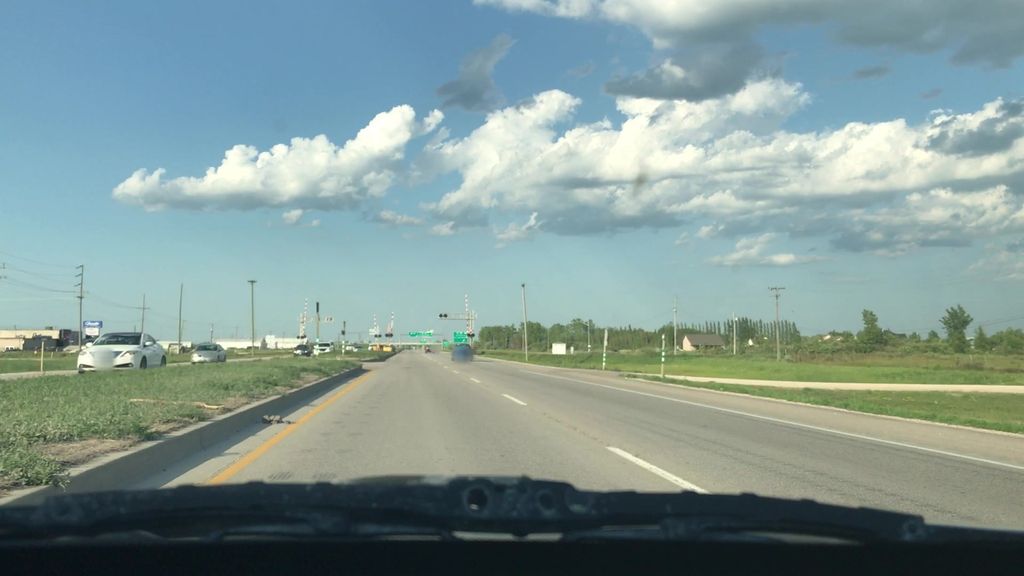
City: winnipeg